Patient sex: F
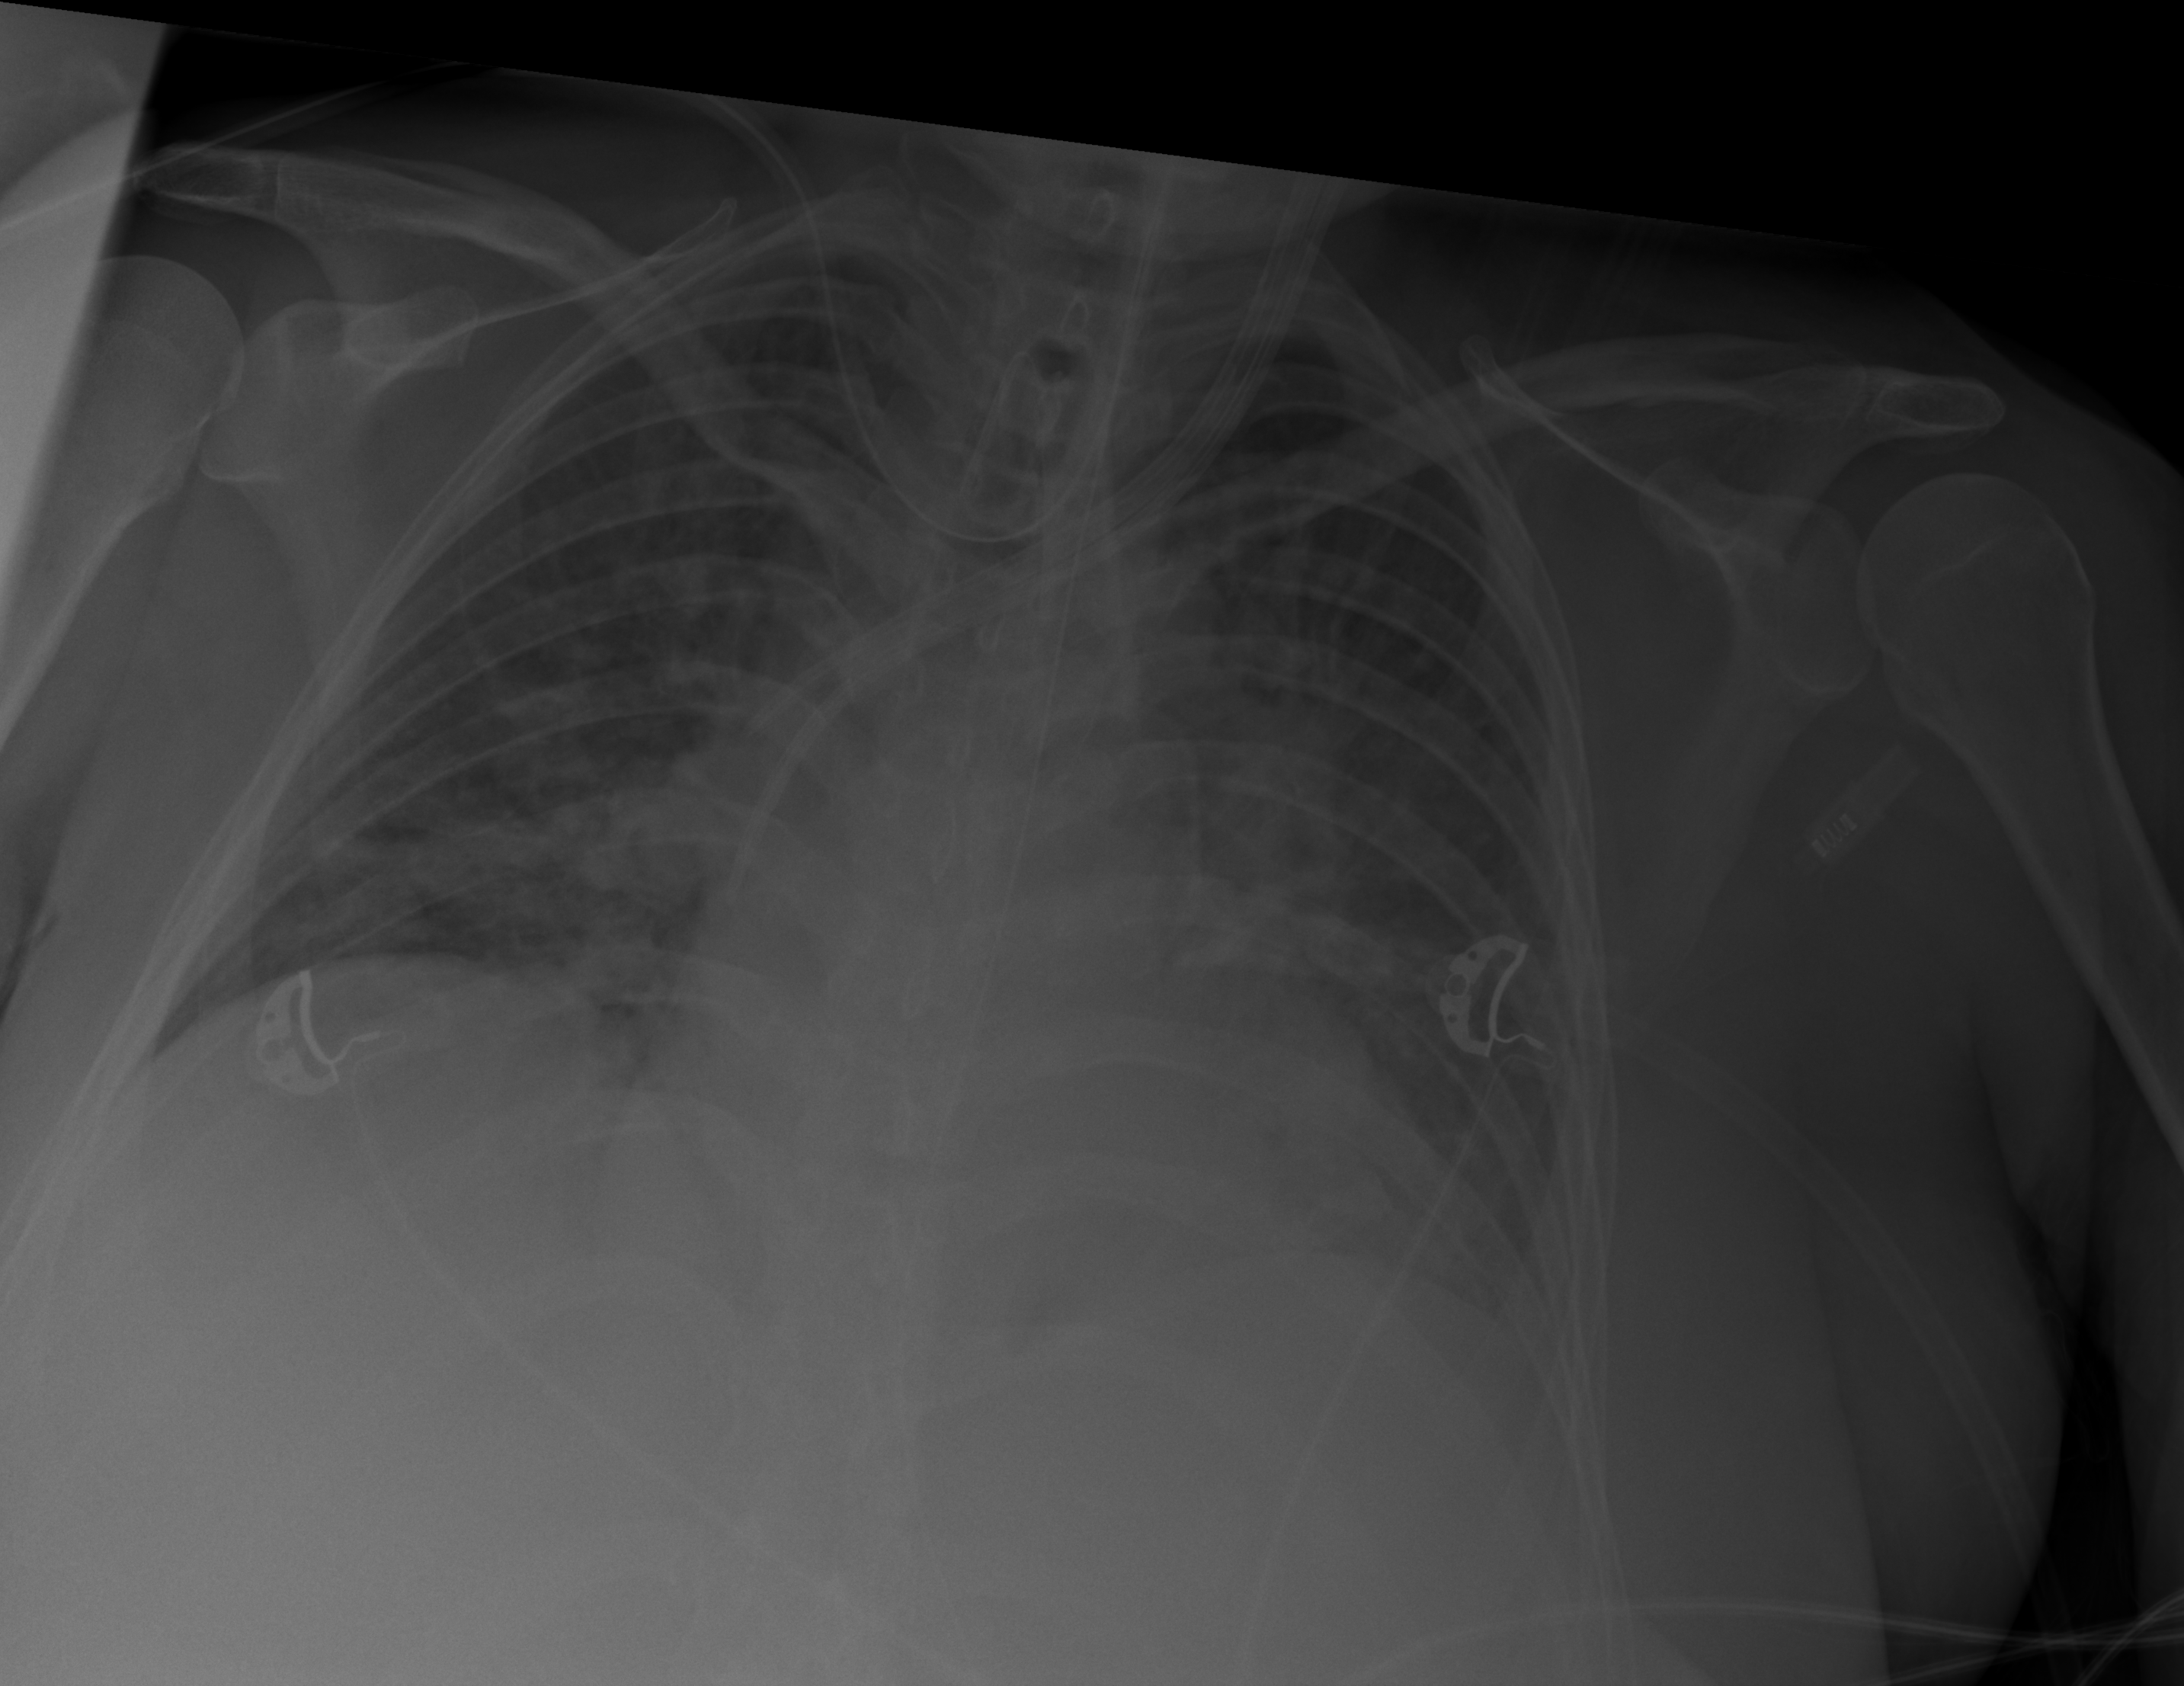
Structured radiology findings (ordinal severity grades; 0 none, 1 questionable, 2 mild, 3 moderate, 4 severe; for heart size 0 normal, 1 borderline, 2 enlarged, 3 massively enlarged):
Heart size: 1
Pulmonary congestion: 2
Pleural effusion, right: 2
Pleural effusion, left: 2
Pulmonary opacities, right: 2
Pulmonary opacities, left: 3
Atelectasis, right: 2
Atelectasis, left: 2